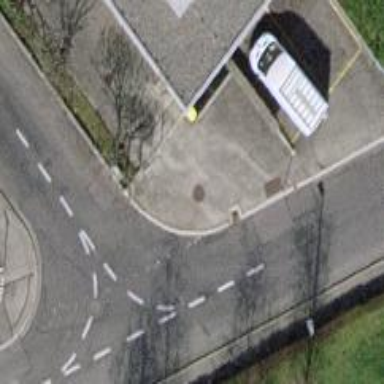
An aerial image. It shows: Post box is visible.